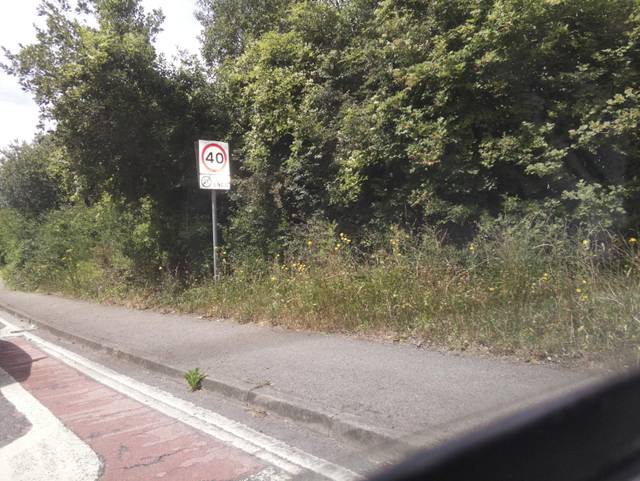
Region: United Kingdom
Coordinates: 51.3, 0.5408